Interaction volume radius: 10 \u00c5
Interaction volume height: 10 \u00c5
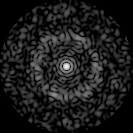
Disorder parameter: 0.842